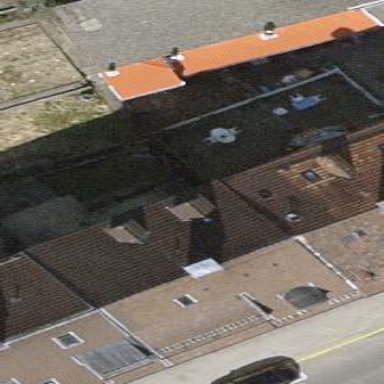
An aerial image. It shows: Apartment building with side-hipped roof.